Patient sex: F
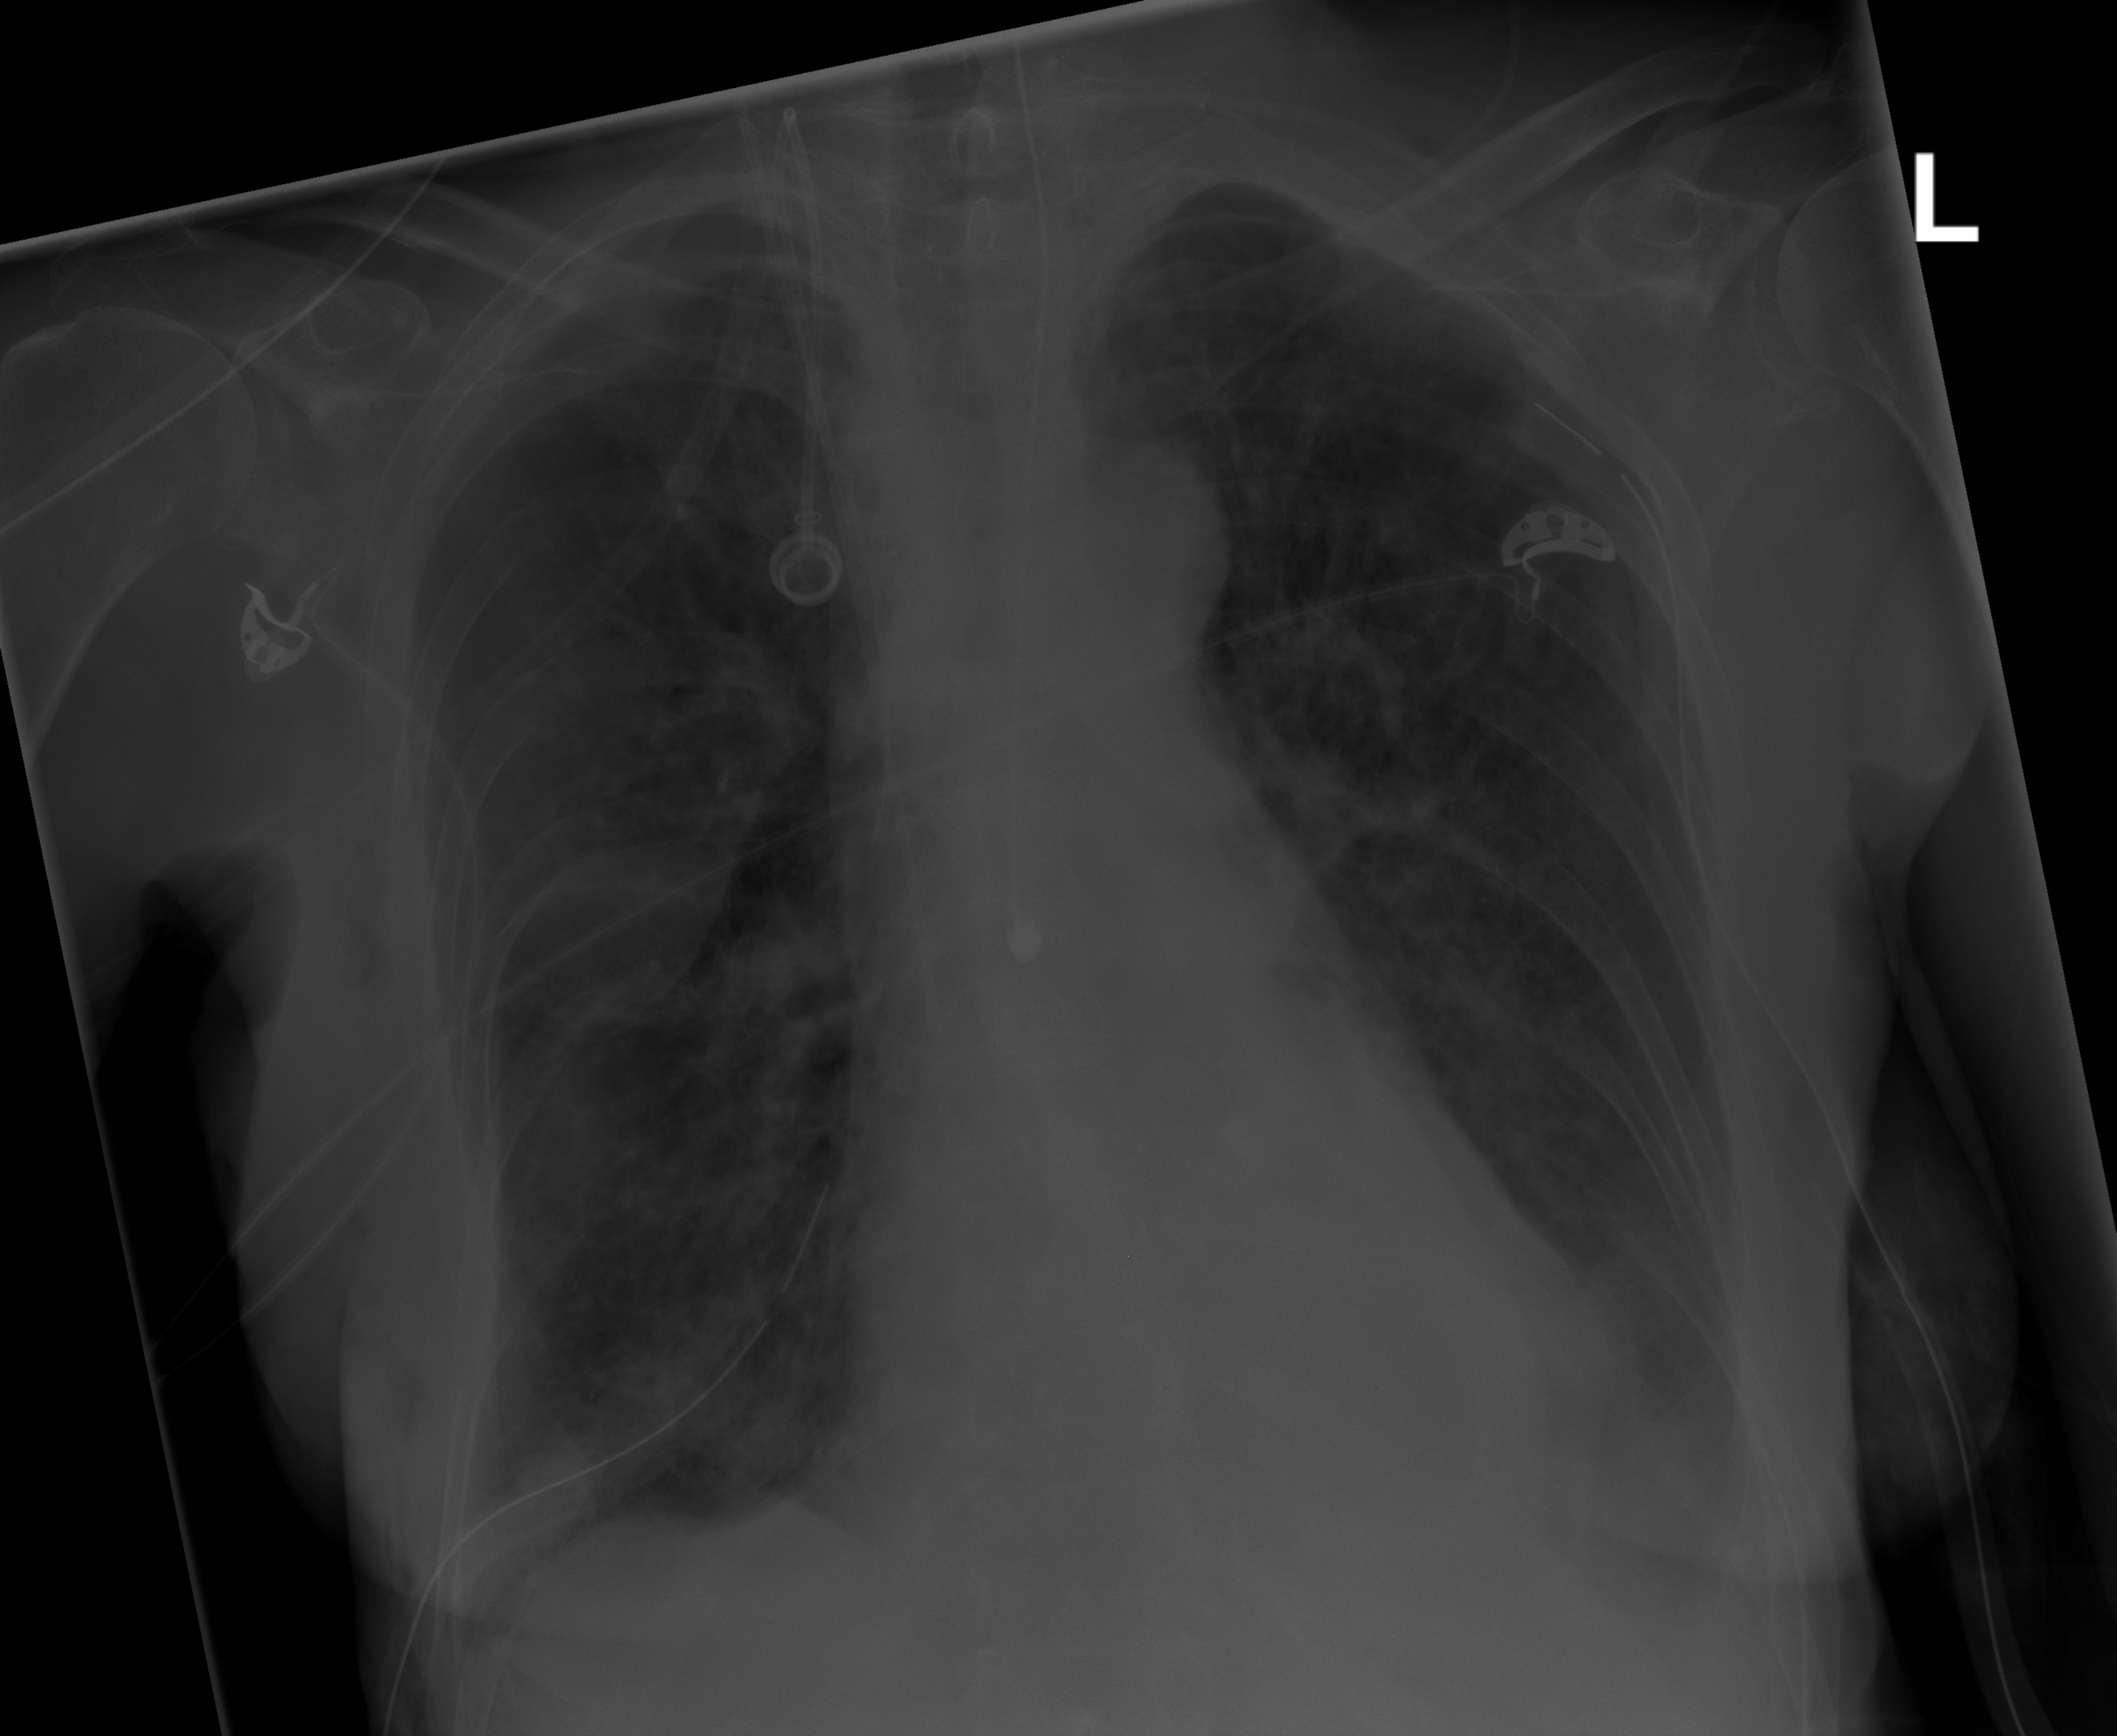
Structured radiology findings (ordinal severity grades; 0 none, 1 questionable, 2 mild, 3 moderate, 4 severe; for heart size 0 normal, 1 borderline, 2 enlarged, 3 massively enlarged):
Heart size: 0
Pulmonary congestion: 2
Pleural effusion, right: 2
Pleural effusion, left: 2
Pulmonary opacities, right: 2
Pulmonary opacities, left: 0
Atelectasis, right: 3
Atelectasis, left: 2